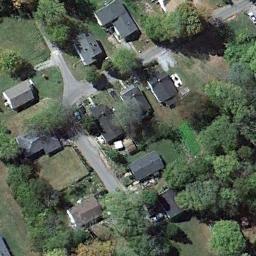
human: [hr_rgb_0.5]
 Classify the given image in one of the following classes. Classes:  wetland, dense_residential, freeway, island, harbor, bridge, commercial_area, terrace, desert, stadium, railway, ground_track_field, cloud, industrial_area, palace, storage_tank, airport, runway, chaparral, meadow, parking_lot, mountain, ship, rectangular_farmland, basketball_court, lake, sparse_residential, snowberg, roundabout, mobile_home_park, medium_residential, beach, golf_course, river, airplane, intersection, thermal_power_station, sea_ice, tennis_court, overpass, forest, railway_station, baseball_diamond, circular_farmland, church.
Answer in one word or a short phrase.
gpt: medium_residential